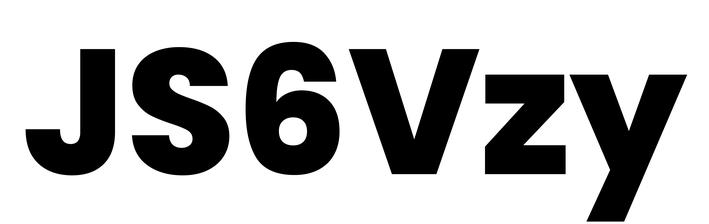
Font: Poppins-ExtraBold